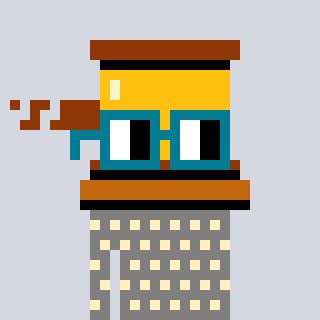
a pixel art character with square dark green glasses, a gavel-shaped head and a bluegrey-colored body on a cool background